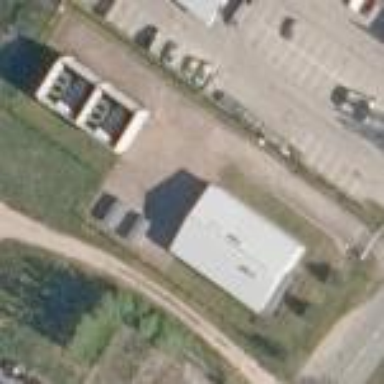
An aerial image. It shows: Substation for power supply.